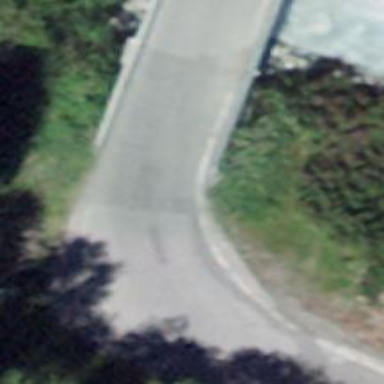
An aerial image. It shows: Unclassified road with bridge.